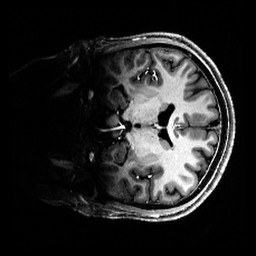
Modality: T1w
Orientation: coronal
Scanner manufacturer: siemens
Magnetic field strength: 6.98 T
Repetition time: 5 s
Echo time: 0.00343 s